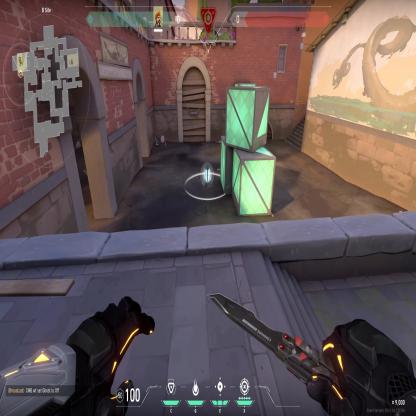
Label: planted spike